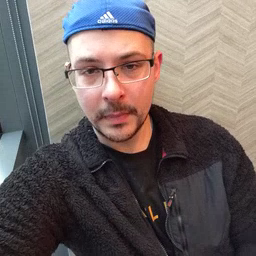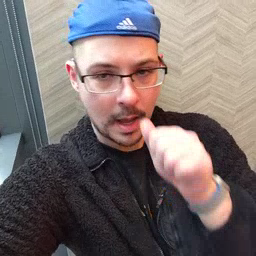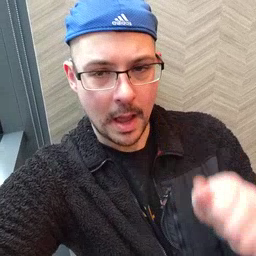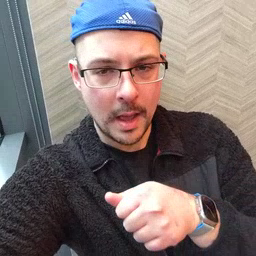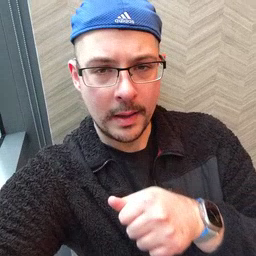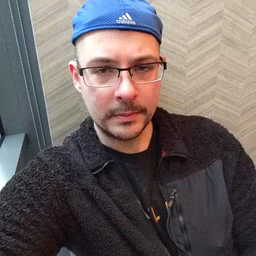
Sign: hide